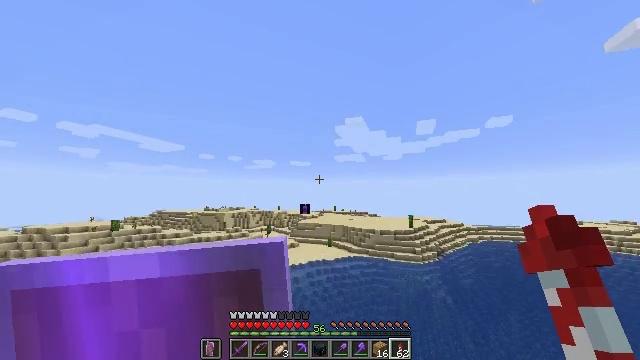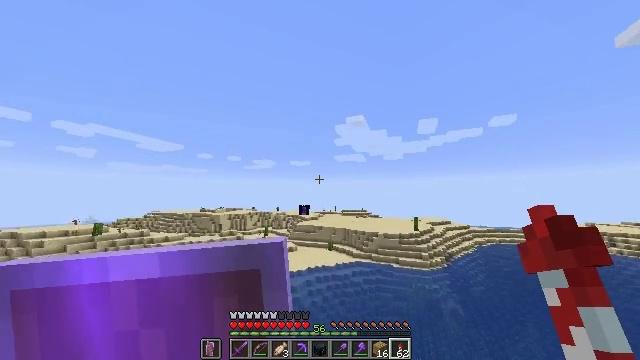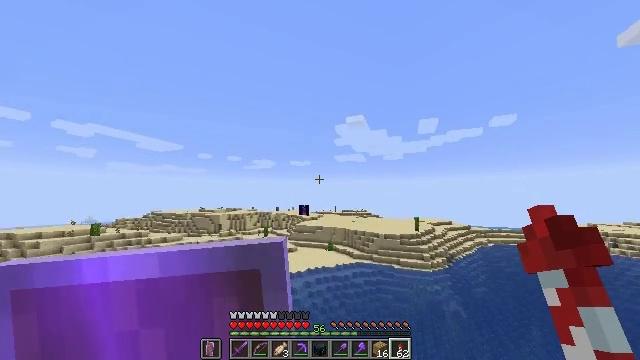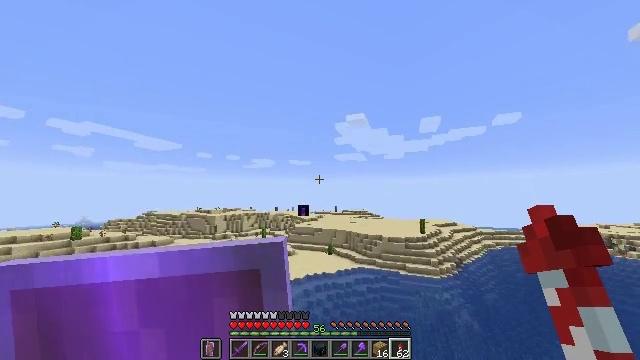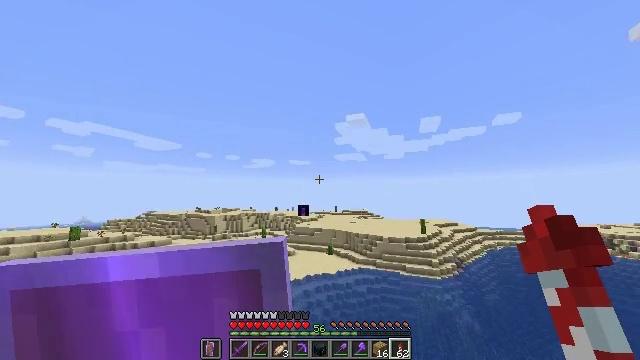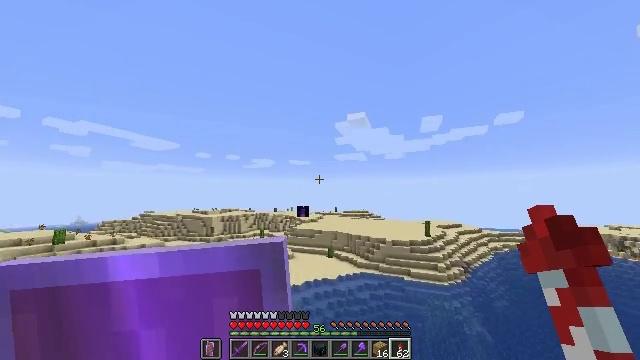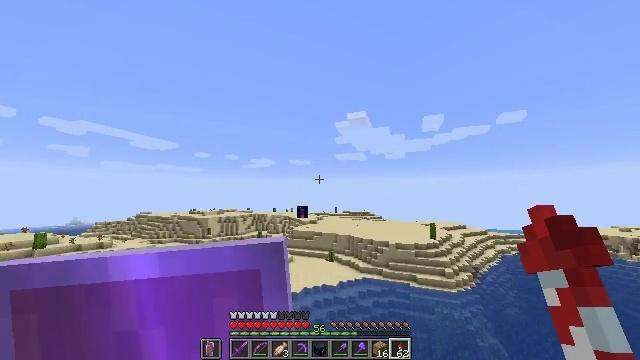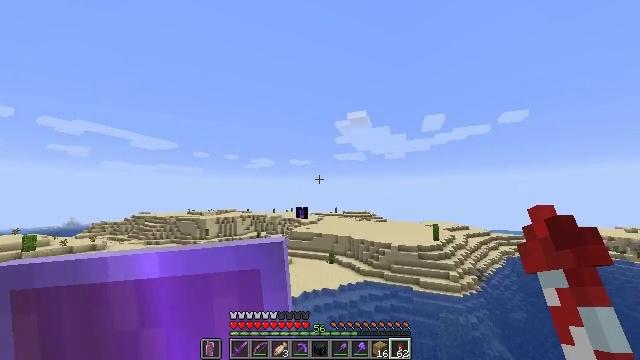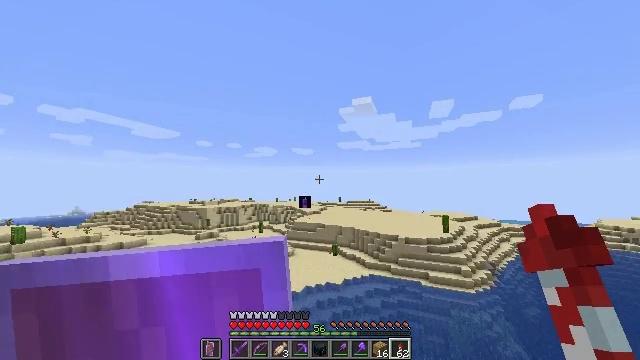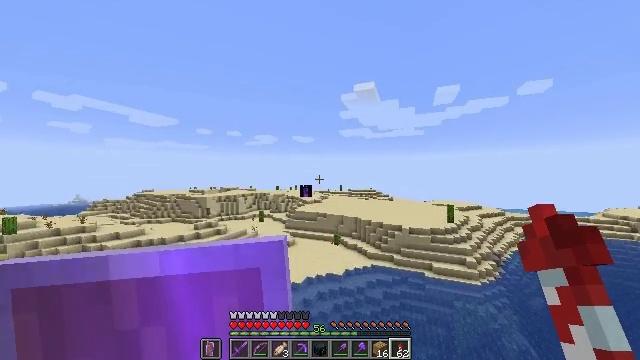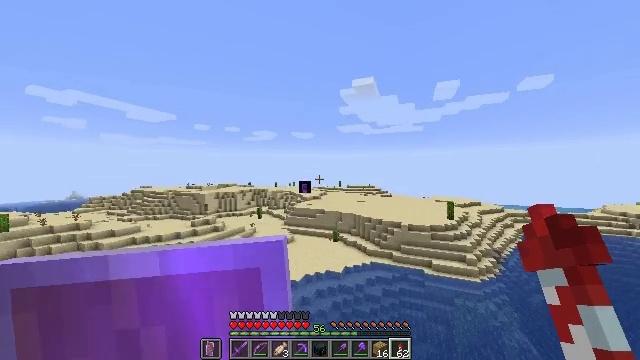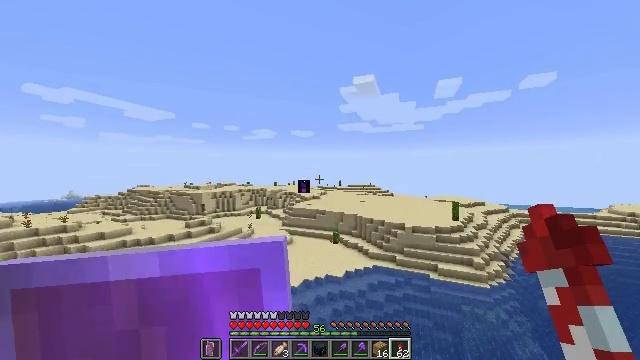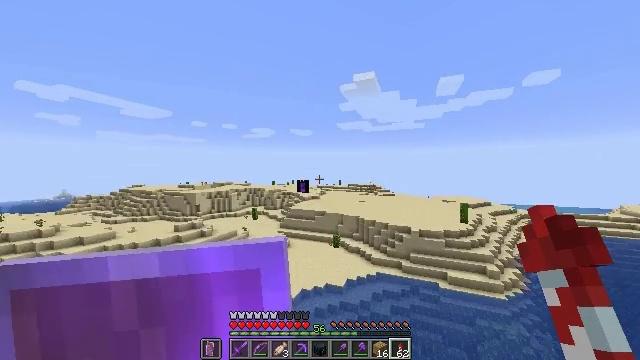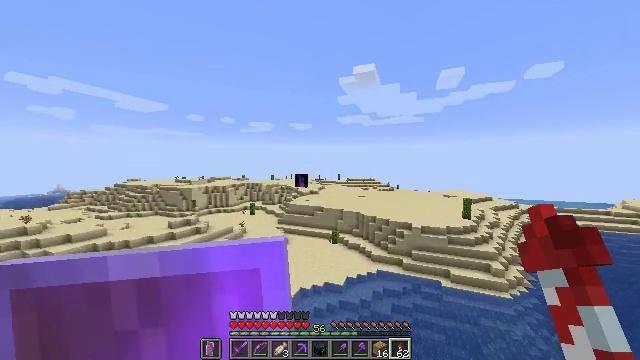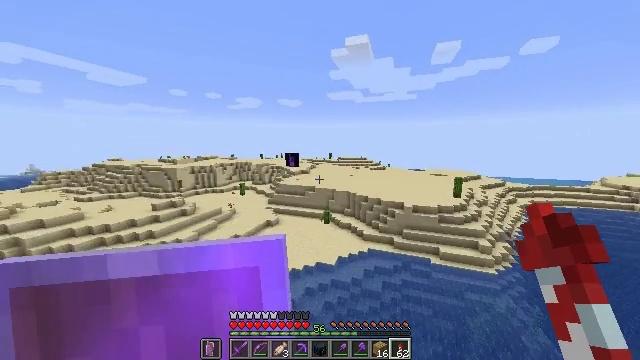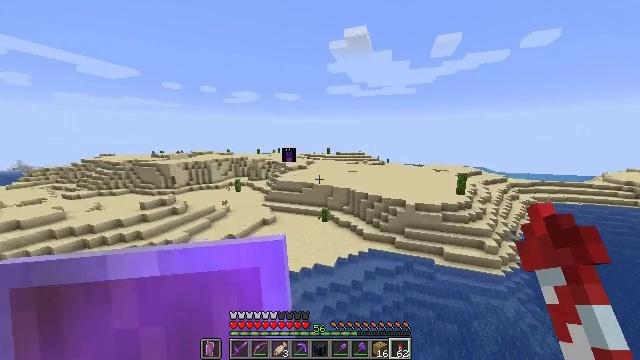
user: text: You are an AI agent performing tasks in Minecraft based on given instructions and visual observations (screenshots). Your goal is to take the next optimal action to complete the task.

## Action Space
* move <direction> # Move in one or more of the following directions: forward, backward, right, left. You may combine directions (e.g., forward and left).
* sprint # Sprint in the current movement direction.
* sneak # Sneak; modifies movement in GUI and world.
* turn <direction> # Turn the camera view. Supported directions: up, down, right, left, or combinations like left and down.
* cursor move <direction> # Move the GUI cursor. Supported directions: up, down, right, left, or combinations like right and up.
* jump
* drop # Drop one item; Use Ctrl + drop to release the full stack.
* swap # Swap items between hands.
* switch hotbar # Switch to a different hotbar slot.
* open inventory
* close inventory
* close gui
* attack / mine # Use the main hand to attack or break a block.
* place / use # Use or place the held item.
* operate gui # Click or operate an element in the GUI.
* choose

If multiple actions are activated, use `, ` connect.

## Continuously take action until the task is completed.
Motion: motion action
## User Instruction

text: Break the gravel block.
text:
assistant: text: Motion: move forward, sprint, jump
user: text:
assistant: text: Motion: move forward, sprint, jump
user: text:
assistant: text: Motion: move forward, sprint, jump
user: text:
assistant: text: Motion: move forward, sprint
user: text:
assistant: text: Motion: move forward, sprint
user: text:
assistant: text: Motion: move forward, sprint
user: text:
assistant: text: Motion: move forward, sprint
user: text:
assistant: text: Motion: move forward, sprint, turn down
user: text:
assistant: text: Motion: move forward, sprint, turn down
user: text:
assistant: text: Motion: move forward, sprint, turn down
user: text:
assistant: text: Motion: move forward, sprint
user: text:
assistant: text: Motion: move forward, sprint
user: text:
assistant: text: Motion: move forward, sprint, turn down
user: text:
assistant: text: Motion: move forward, sprint, turn right and down
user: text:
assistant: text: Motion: move forward, sprint, turn down
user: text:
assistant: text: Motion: move forward, sprint
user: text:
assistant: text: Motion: move forward, sprint
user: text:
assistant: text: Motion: move forward, sprint
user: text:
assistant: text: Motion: move forward, sprint
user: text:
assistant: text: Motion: move forward, sprint
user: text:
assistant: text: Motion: move forward, sprint
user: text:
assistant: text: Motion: move forward, sprint
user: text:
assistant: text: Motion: move forward, sprint
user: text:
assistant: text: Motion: move forward, sprint
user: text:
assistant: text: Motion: move forward, sprint
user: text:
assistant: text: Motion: move forward, sprint
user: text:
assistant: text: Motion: move forward, sprint
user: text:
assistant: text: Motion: move forward, sprint
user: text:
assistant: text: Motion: move forward, sprint
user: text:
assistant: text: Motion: move forward, sprint